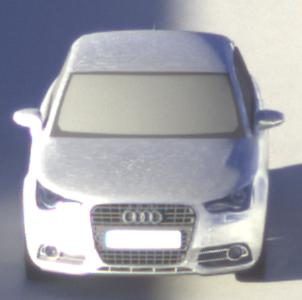
Make: Audi
Model: A1 Sportback 1.2 TFSI
Detailed model: A1 (8X) Sportback
Model produced from: 2012/03
Model produced until: 2014/11
Doors: 5
Color: white
Road condition: dry road
Daytime: sunrise or sunset
Contrast: high contrast